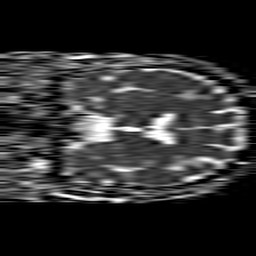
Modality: ADC
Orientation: coronal
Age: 70
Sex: male
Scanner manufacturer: philips
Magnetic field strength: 1.5 T
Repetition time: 4.6 s
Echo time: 0.08631 s